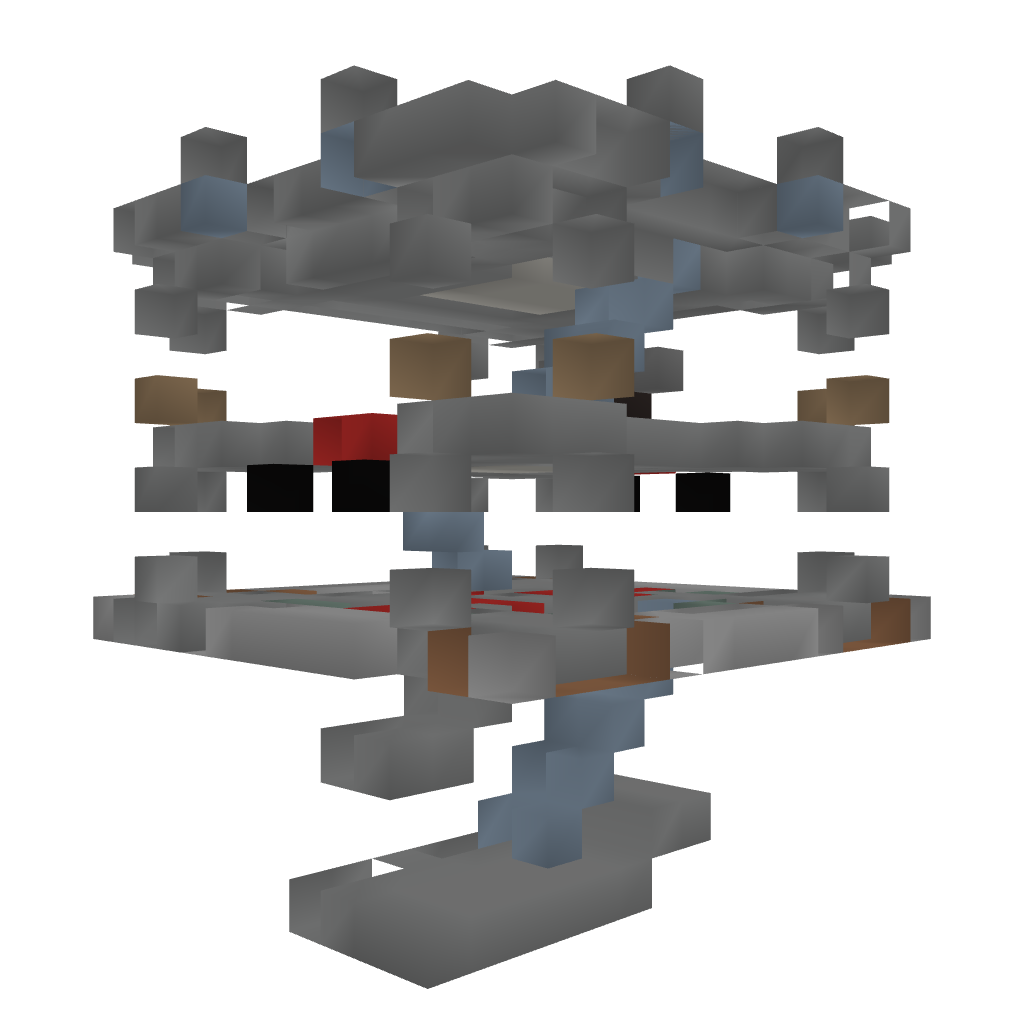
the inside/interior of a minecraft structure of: PvP Tower [Red]